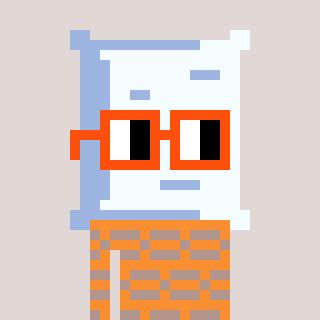
a pixel art character with square orange glasses, a pillow-shaped head and a orange-colored body on a warm background